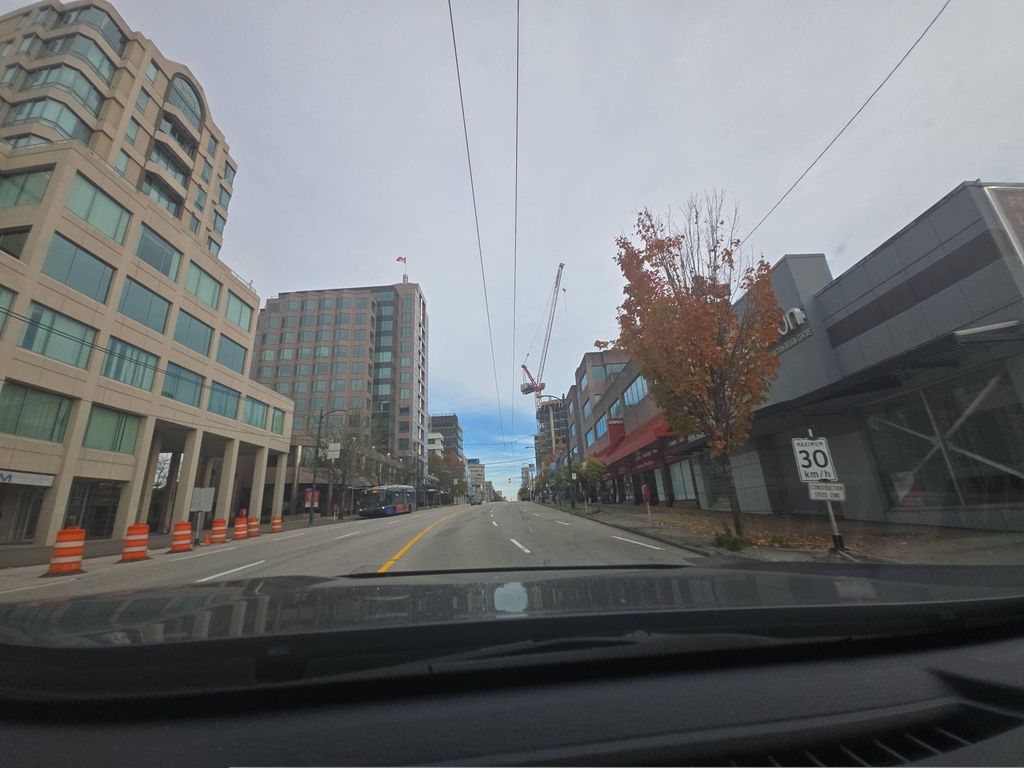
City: vancouver